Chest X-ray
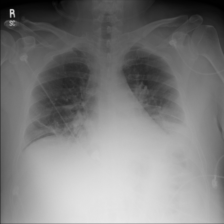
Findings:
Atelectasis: positive
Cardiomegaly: negative
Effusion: negative
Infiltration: positive
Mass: negative
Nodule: negative
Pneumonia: negative
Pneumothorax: negative
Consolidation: negative
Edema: negative
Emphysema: negative
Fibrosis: negative
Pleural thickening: negative
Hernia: negative